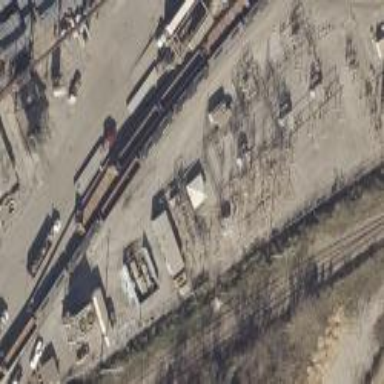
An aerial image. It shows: Industrial substation surrounded by fence.